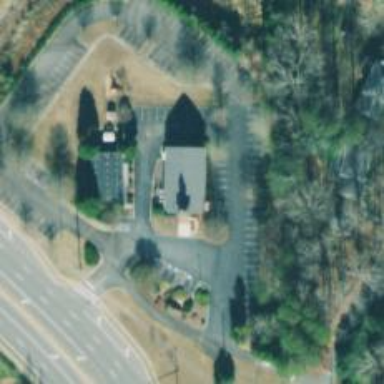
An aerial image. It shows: Place of worship.